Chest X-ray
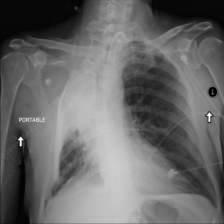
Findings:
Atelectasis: negative
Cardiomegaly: negative
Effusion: negative
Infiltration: negative
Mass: negative
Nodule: negative
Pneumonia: negative
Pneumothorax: negative
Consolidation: negative
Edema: negative
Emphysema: negative
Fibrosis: negative
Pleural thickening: negative
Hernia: negative